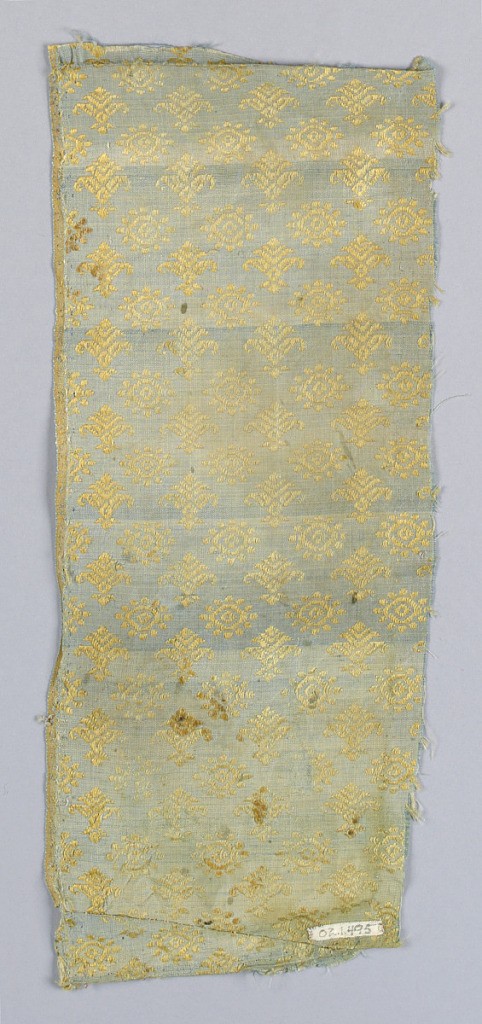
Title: Fragment
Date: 17th century
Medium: silk Technique: plain weave patterned with supplementary warp floats
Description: Allover repeat of palmettes and circular shapes in tan on blue. Left selvage present.